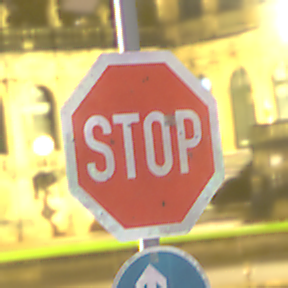
Verkehrszeichen: Stop
Zusatzzeichen unten: VorgeschriebeneFahrtrichtungGeradeausOderRechts
Umgebung: Outdoor, Urban
Tageszeit: Night
Wetter: Overcast
Licht: Artificial
Jahreszeit: NotSpecified
Kontrast: HighContrast